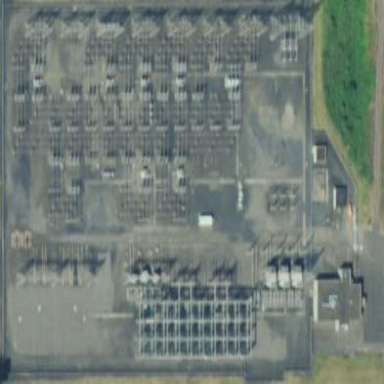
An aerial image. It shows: Distribution level power substation enclosed by fence.